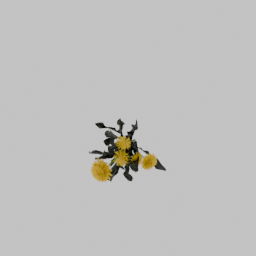
Label: nature